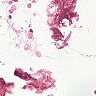
Metastatic tissue present: no